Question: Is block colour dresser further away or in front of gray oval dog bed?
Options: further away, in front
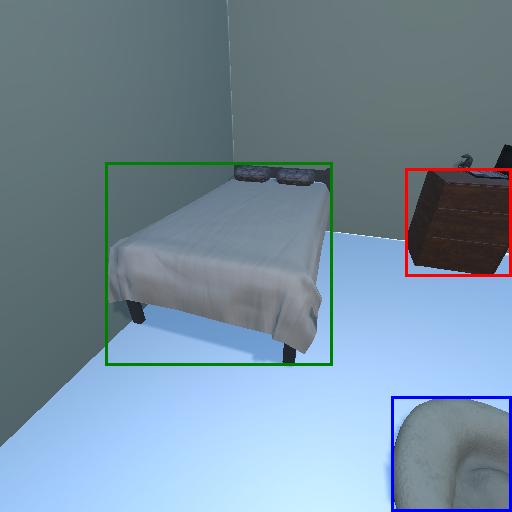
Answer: further away